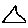
Label: triangle